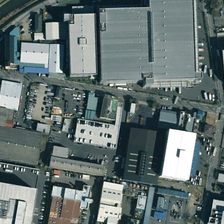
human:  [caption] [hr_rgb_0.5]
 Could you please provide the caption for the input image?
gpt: many factories have been built in the factory .

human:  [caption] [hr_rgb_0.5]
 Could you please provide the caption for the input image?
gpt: many factories have been built in the factory .

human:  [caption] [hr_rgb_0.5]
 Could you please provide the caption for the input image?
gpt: beside the road is a vast industrial area .

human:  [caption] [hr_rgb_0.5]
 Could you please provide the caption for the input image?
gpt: beside the road is a vast industrial area .

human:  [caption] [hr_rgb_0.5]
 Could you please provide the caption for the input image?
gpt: beside the road is a vast industrial area .